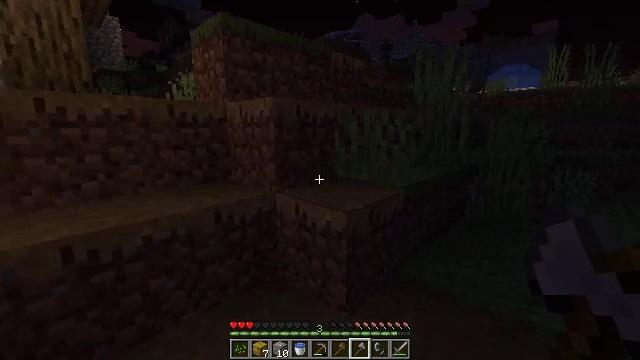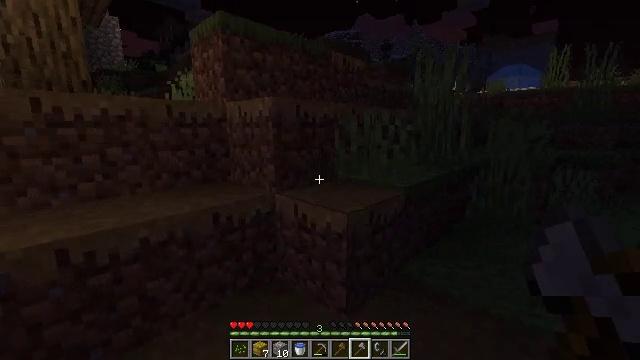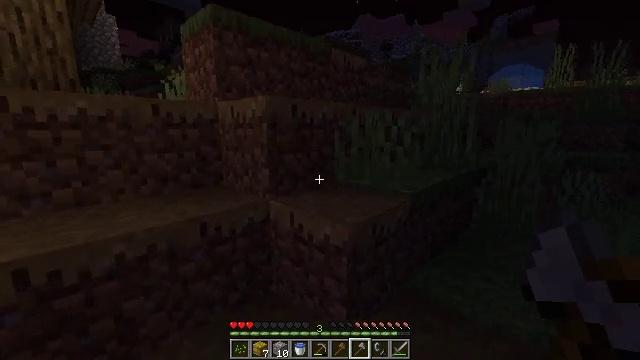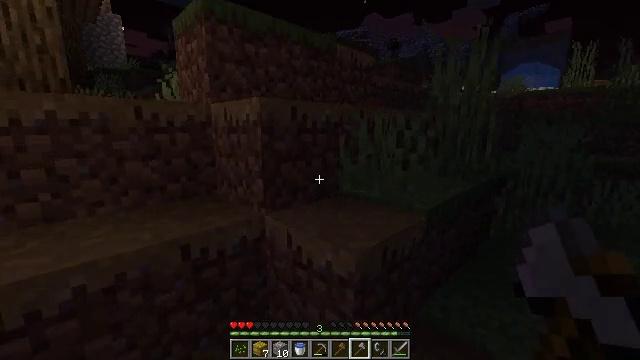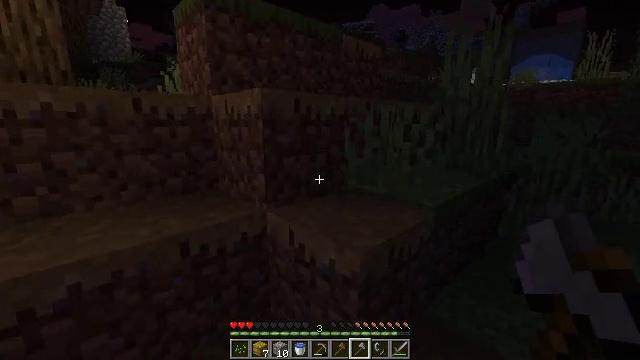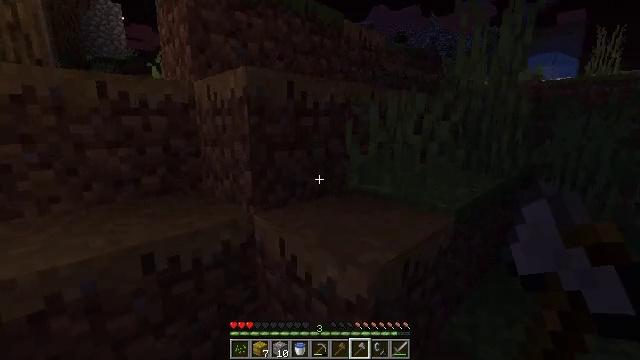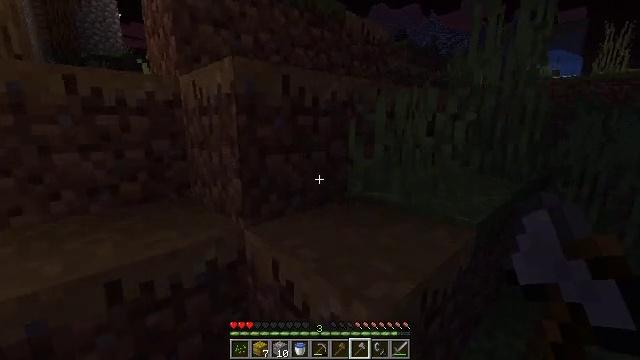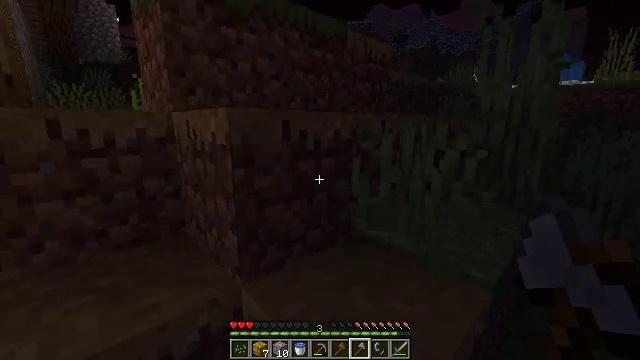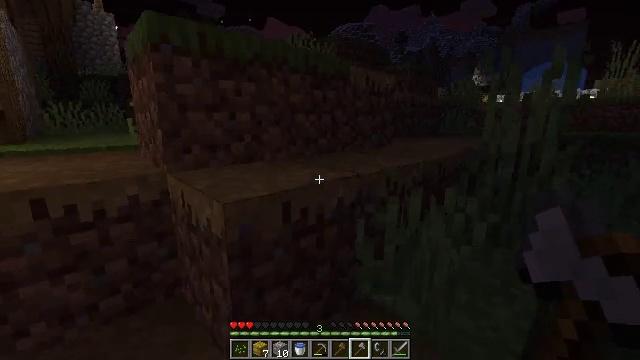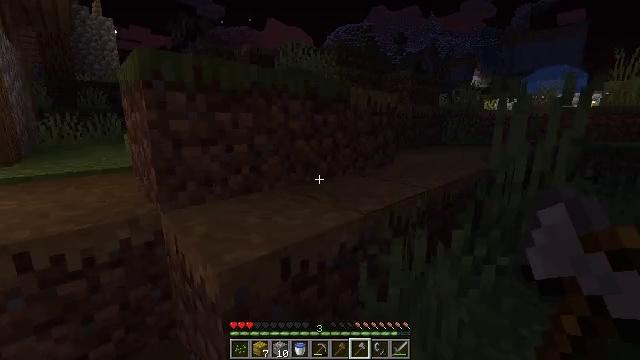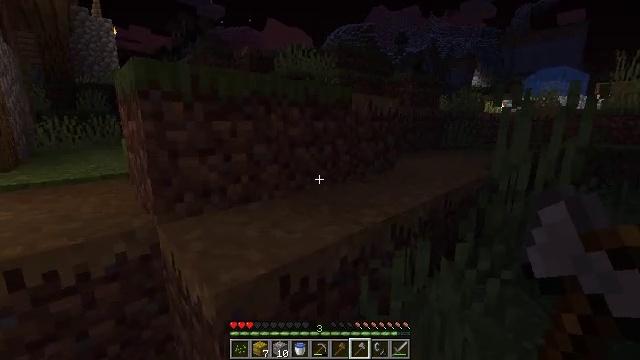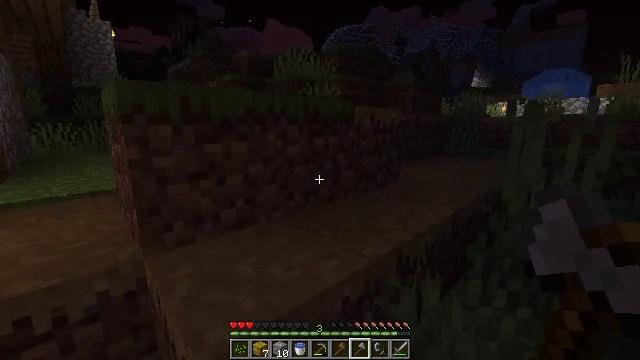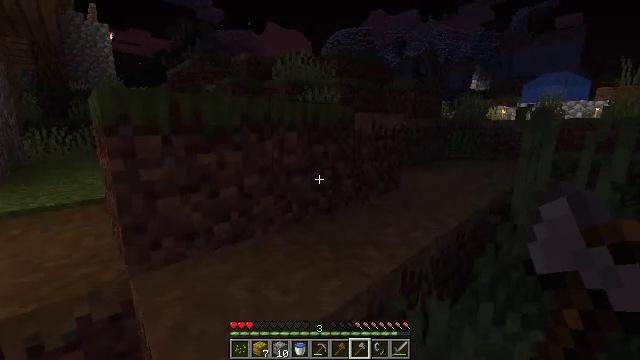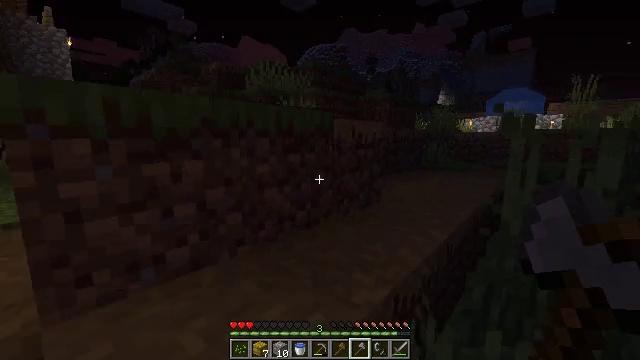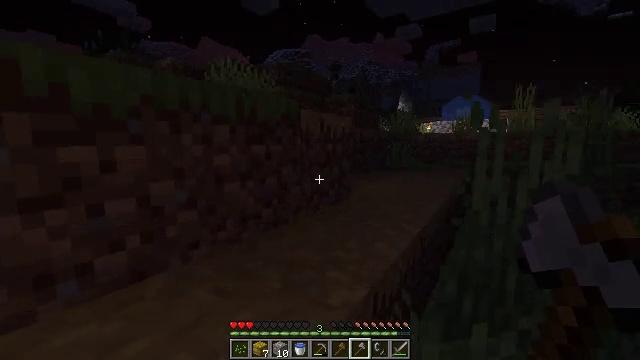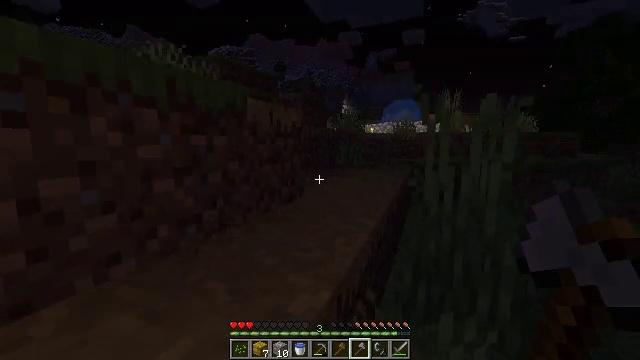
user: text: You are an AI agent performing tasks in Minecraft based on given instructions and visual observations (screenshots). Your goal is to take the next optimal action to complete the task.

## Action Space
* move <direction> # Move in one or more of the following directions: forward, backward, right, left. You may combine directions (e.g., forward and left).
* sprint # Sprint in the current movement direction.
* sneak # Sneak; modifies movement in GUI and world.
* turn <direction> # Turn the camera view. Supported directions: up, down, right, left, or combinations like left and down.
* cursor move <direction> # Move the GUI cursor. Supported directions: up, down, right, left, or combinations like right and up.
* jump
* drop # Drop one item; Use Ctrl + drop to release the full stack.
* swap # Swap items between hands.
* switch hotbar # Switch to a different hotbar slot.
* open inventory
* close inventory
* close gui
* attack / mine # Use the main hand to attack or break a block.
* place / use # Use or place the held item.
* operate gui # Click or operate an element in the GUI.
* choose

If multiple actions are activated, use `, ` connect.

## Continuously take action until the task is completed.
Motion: motion action
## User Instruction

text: Gather the yellow bed by attacking it.
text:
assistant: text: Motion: move forward
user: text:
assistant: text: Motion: move forward
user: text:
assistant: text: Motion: move forward, turn left
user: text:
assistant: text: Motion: move forward, turn left and down
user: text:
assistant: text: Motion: move forward
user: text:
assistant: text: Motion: move forward
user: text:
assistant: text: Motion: move forward, jump
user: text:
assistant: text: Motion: move forward, jump
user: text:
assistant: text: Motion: move forward, jump
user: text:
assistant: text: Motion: move forward, jump
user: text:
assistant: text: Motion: move forward, jump
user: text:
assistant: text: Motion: move forward, jump
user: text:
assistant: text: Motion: move forward, turn right and up, jump
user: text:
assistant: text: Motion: move forward, turn right and up, jump
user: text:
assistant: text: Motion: move forward, turn right, jump
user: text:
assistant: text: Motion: move forward, turn right, jump
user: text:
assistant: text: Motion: move forward, turn right and down, jump
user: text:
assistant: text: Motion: move forward, turn right and down, jump
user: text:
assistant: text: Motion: move forward, turn down, jump
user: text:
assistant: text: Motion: move forward, jump
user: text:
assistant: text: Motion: move forward, turn left, jump
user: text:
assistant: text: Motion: move forward, turn left, jump
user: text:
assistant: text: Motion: move forward, turn left, jump
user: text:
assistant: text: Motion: move forward, turn left, jump
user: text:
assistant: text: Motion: move forward, turn left and down, jump
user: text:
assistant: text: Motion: move forward, turn left, jump
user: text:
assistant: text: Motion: move forward, jump
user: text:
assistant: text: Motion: move forward, jump
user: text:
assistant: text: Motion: move forward, jump
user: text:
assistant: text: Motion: move forward, jump